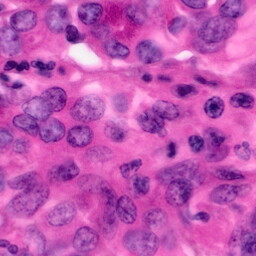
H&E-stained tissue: Pancreatic